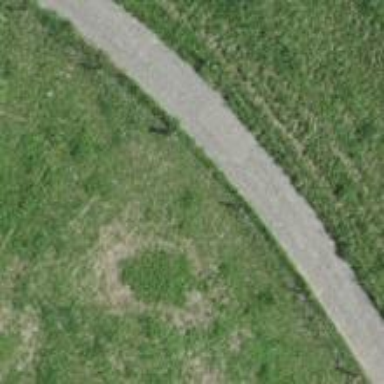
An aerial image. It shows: Paved service road with grade1 tracktype.